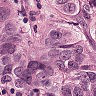
Metastatic tissue present: yes